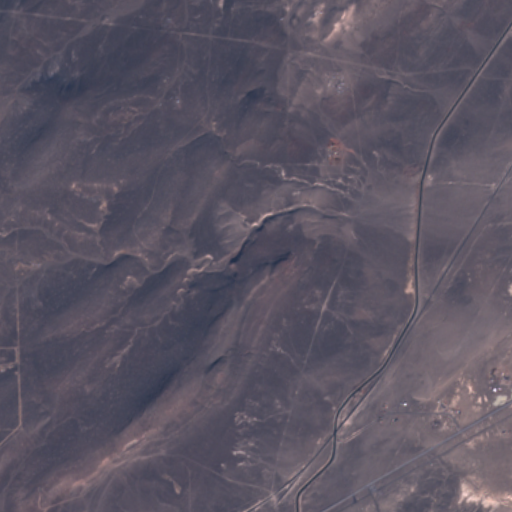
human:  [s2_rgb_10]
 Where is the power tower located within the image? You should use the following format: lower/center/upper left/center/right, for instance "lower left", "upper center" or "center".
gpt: The power tower is located in the upper right of the image.
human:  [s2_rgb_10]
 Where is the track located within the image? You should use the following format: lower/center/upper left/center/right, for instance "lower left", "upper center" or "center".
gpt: There is no track in the image.